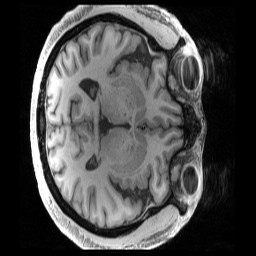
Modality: T1w
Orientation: axial
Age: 51
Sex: male
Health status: ill
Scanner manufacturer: siemens
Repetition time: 2.4 s
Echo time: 0.00231 s